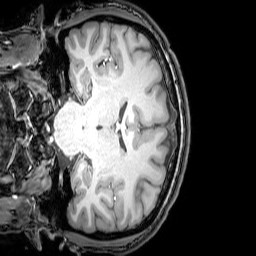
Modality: T1w
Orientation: coronal
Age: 24
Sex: male
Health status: healthy
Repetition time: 0.081 s
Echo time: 0.037 s